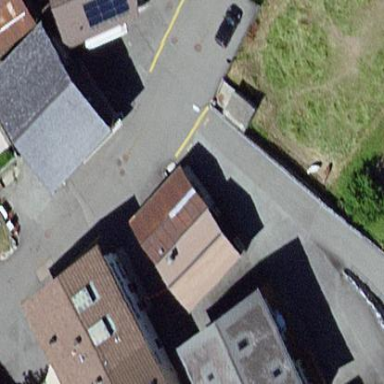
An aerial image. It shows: Simple house.